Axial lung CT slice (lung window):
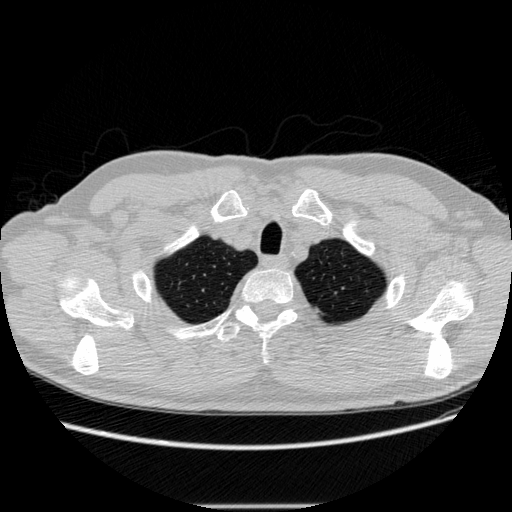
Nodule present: no